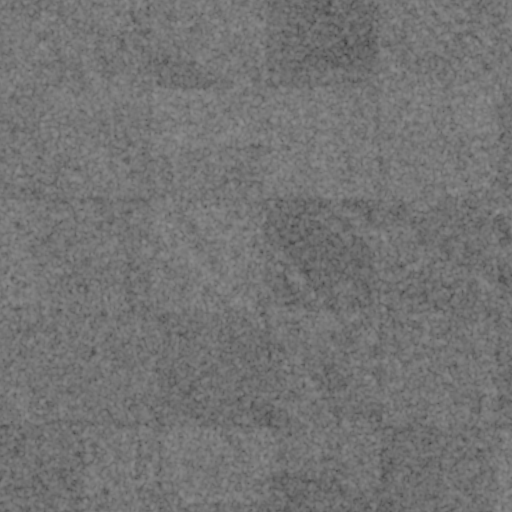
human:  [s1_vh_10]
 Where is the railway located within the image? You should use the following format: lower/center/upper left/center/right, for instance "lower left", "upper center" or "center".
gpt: The railway is located in the lower right of the image.
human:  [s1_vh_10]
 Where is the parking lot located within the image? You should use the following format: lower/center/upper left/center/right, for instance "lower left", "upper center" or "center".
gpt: There is no parking lot in the image.

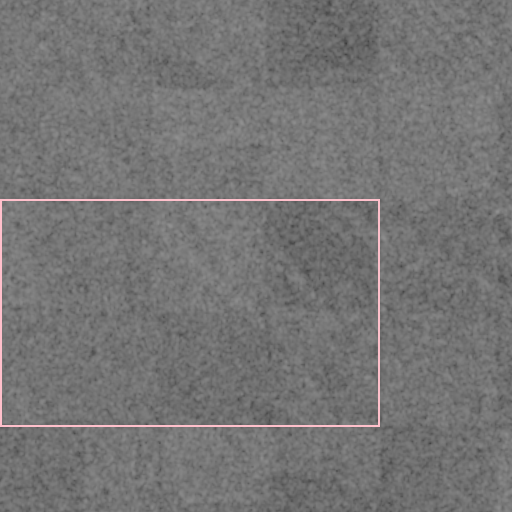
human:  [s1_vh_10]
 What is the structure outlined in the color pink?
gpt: The structure outlined in pink is a crop field.
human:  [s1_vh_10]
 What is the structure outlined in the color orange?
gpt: There is no orange outline.